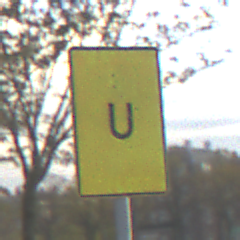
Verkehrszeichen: AnkuendigungOderFortsetzungUmleitungOhnePfeilsymbol
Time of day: MorningAfternoon
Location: Outdoor (Suburban)
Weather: PartlyCloudy
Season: NotSpecified
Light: Natural